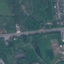
Land use / land cover: Highway